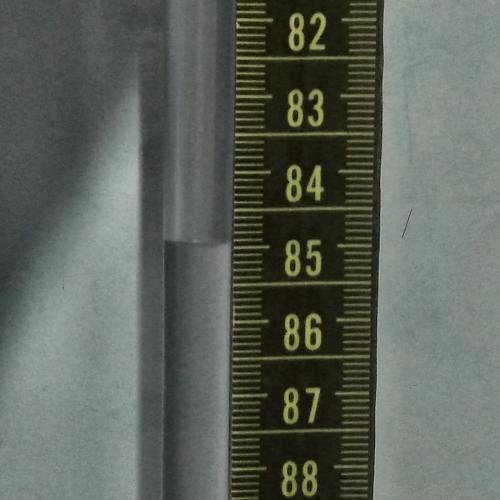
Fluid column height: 84.9 cm